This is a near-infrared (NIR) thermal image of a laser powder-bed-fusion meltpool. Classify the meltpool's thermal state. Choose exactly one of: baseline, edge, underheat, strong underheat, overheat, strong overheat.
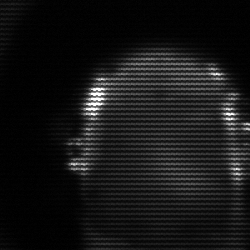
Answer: baseline